Question: Hi I'm trying to create 'EditText' but when I back to line all content of layout go down:

manifest.xml
'''
<activity
android:configChanges="keyboardHidden|orientation|screenSize"
android:name=".MainActivity">
<intent-filter>
/...
</intent-filter>
</activity>
'''
Activity_main.xml:
'''
<EditText
android:inputType="textMultiLine"
android:layout_marginTop="25dp"
android:background="@android:color/transparent"
android:layout_width="200dp"
android:maxLength="80"
android:layout_centerHorizontal="true"
android:hint="so.not.Vaporwave"
android:textColor="#FFF"
android:textColorHint="#a9ffffff"
android:layout_height="wrap_content"
android:layout_below="@+id/exmple"
android:id="@+id/edtietxt" />
'''
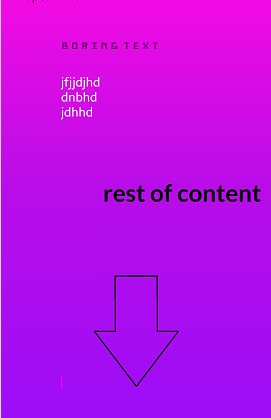
Answer: You can set MAX height for the edit text so that it won't expand dynamically
> android:maxHeight="100dp"
'''
<EditText
android:inputType="textMultiLine"
android:layout_marginTop="25dp"
android:background="@android:color/transparent"
android:layout_width="200dp"
android:maxLength="80"
android:layout_centerHorizontal="true"
android:hint="so.not.Vaporwave"
android:textColor="#FFF"
android:maxHeight="100dp"
android:textColorHint="#a9ffffff"
android:layout_height="wrap_content"
android:id="@+id/edtietxt" />
'''